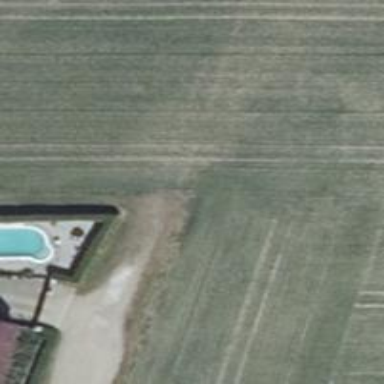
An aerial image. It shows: Grass track with grade5 track type.